Interaction volume radius: 10 \u00c5
Interaction volume height: 45 \u00c5
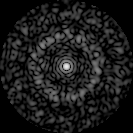
Disorder parameter: 0.8316